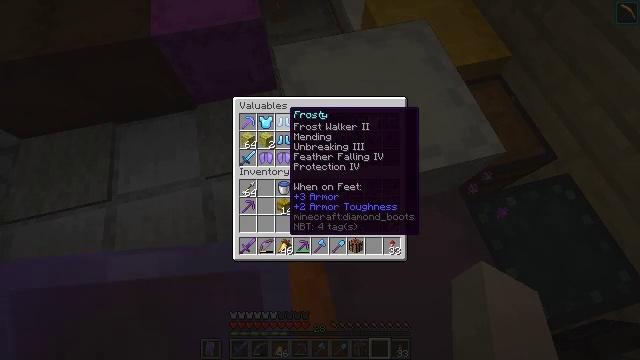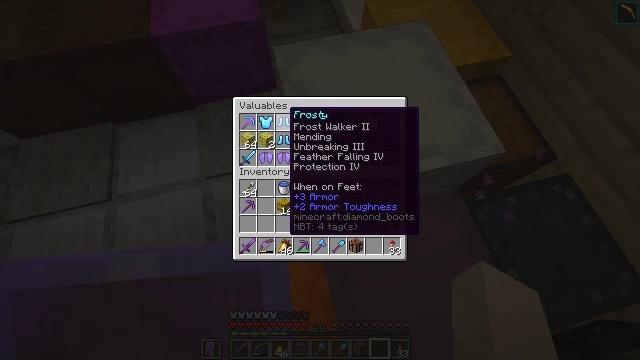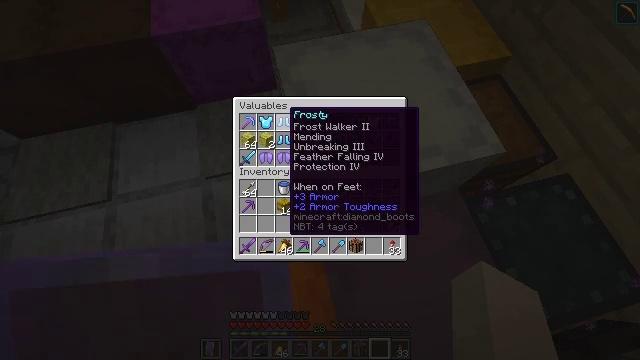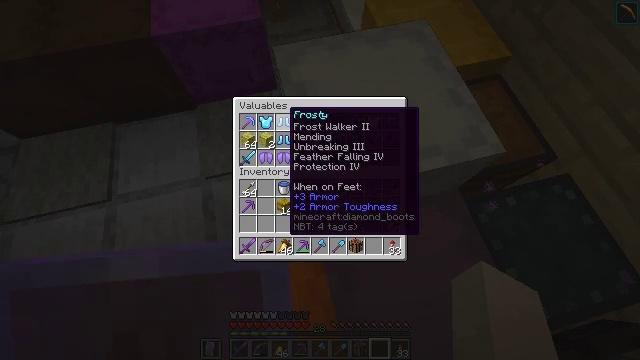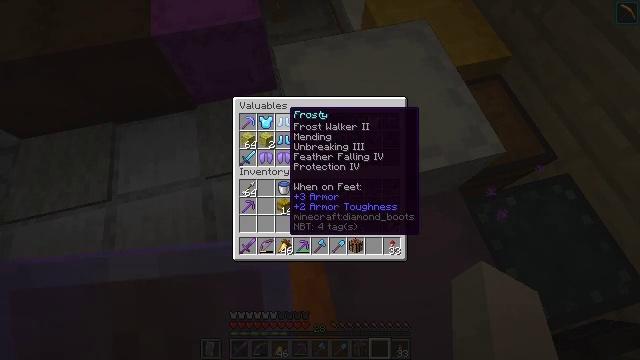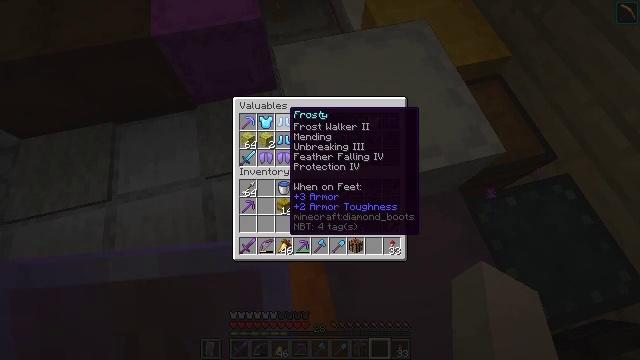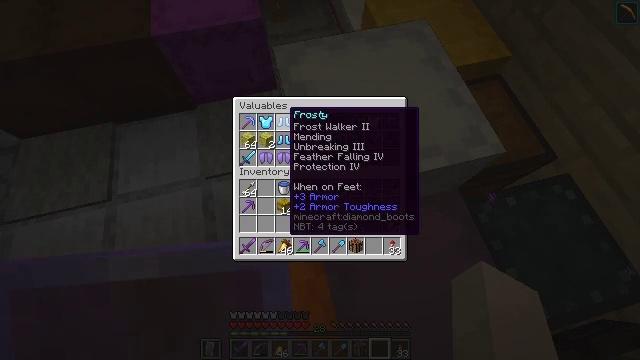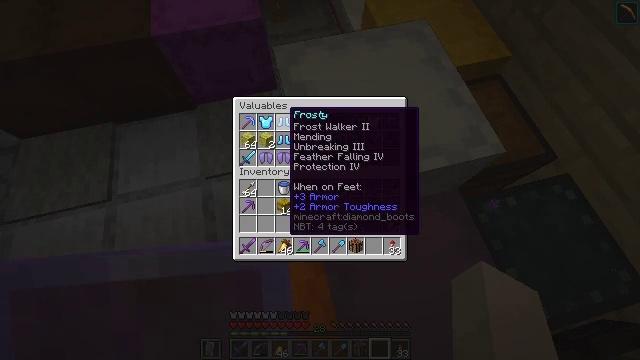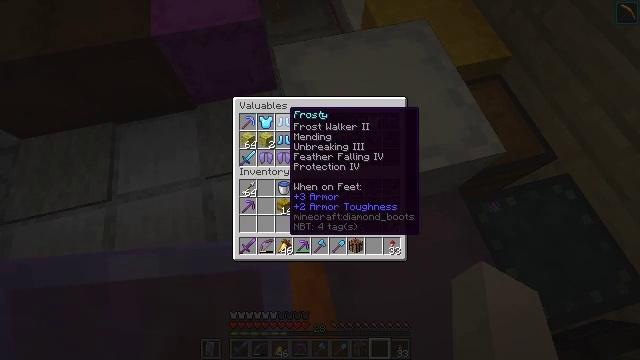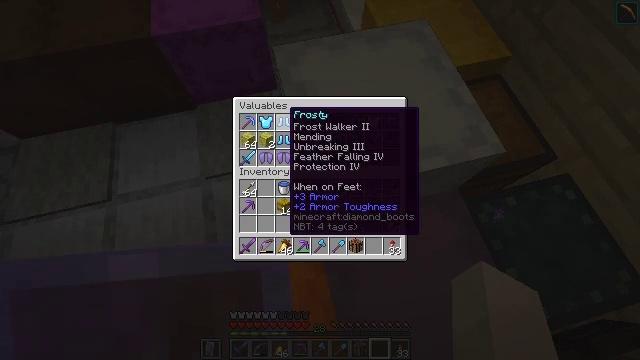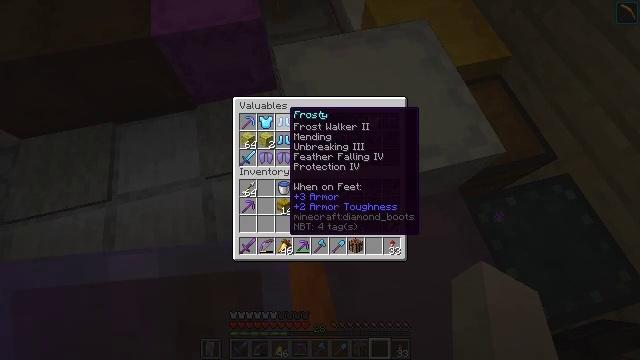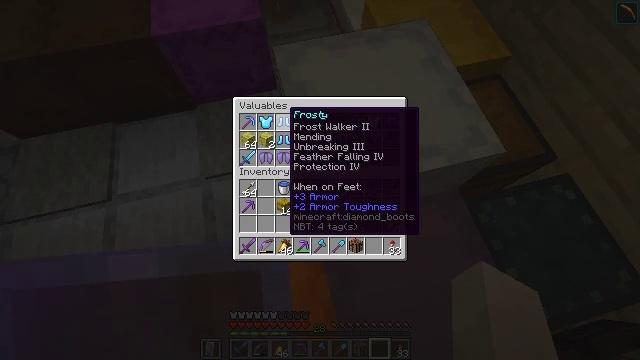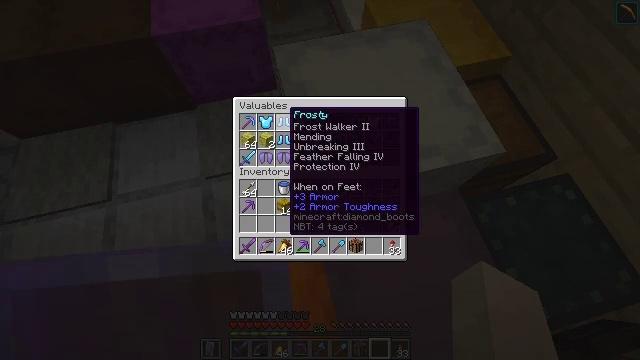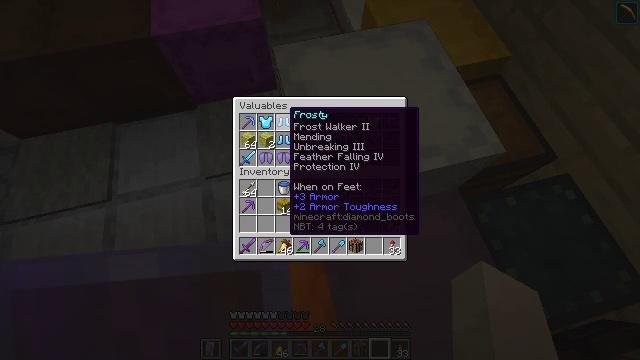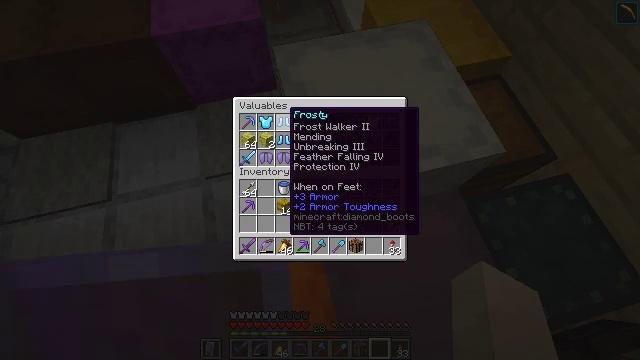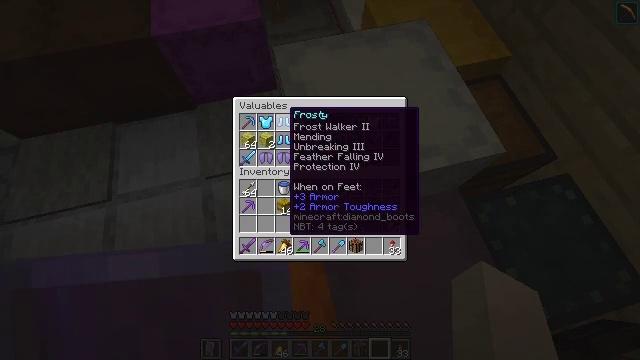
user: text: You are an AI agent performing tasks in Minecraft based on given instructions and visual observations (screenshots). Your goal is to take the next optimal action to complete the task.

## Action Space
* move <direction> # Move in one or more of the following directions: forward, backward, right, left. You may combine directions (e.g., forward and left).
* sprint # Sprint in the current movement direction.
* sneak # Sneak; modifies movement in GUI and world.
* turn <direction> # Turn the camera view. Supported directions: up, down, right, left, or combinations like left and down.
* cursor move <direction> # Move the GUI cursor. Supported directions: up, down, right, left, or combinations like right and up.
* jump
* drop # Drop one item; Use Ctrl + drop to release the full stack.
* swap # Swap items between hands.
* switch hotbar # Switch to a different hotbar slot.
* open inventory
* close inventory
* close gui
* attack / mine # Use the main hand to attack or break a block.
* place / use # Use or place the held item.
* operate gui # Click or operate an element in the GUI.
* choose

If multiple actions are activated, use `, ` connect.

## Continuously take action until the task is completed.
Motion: motion action
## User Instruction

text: Attack the white shulker box to pick it up.
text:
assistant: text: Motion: no_op
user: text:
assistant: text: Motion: no_op
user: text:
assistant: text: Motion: no_op
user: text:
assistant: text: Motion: no_op
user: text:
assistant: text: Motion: no_op
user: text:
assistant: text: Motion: no_op
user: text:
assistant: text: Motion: no_op
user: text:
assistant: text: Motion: no_op
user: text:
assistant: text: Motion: no_op
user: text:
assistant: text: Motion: no_op
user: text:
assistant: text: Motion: no_op
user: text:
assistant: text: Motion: no_op
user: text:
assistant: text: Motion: no_op
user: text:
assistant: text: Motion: no_op
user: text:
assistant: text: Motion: no_op
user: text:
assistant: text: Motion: no_op
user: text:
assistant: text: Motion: no_op
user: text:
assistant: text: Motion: no_op
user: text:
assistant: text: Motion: no_op
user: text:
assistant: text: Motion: no_op
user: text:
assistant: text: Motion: no_op
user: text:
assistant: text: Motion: no_op
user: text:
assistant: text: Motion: no_op
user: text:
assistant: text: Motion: no_op
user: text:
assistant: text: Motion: no_op
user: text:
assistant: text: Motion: no_op
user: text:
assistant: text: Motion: no_op
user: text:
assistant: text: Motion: no_op
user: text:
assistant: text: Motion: no_op
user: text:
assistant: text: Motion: no_op